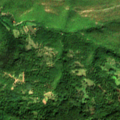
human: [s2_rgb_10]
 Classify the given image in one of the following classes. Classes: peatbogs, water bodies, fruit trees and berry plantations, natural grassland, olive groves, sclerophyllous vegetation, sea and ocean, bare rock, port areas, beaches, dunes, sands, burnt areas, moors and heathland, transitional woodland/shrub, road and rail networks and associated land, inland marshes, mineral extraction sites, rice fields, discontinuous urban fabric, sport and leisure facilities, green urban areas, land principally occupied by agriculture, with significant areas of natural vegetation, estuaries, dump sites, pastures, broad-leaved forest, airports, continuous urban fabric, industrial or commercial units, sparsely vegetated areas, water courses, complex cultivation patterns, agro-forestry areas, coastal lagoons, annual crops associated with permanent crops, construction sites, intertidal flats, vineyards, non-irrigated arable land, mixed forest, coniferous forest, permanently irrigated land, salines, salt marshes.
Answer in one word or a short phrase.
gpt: broad-leaved forest, transitional woodland/shrub